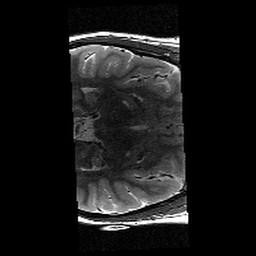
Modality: T2w
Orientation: axial
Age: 12
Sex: female
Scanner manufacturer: siemens
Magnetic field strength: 3 T
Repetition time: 9.23 s
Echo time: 0.067 s